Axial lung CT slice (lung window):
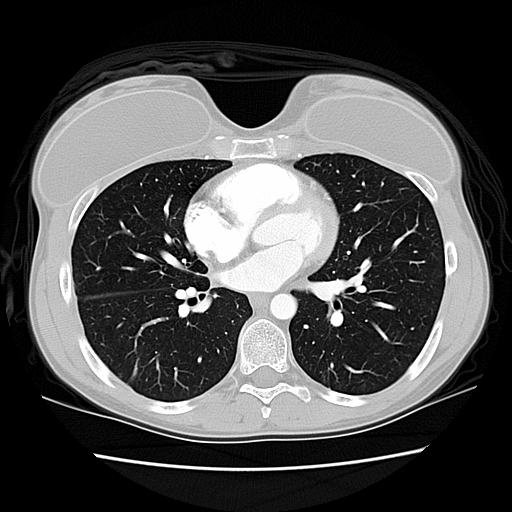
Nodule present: no